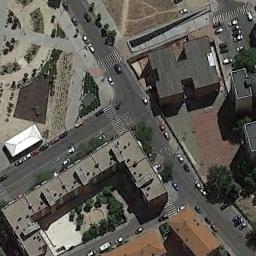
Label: intersection